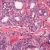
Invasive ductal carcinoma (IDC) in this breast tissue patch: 0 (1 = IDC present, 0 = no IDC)